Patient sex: M
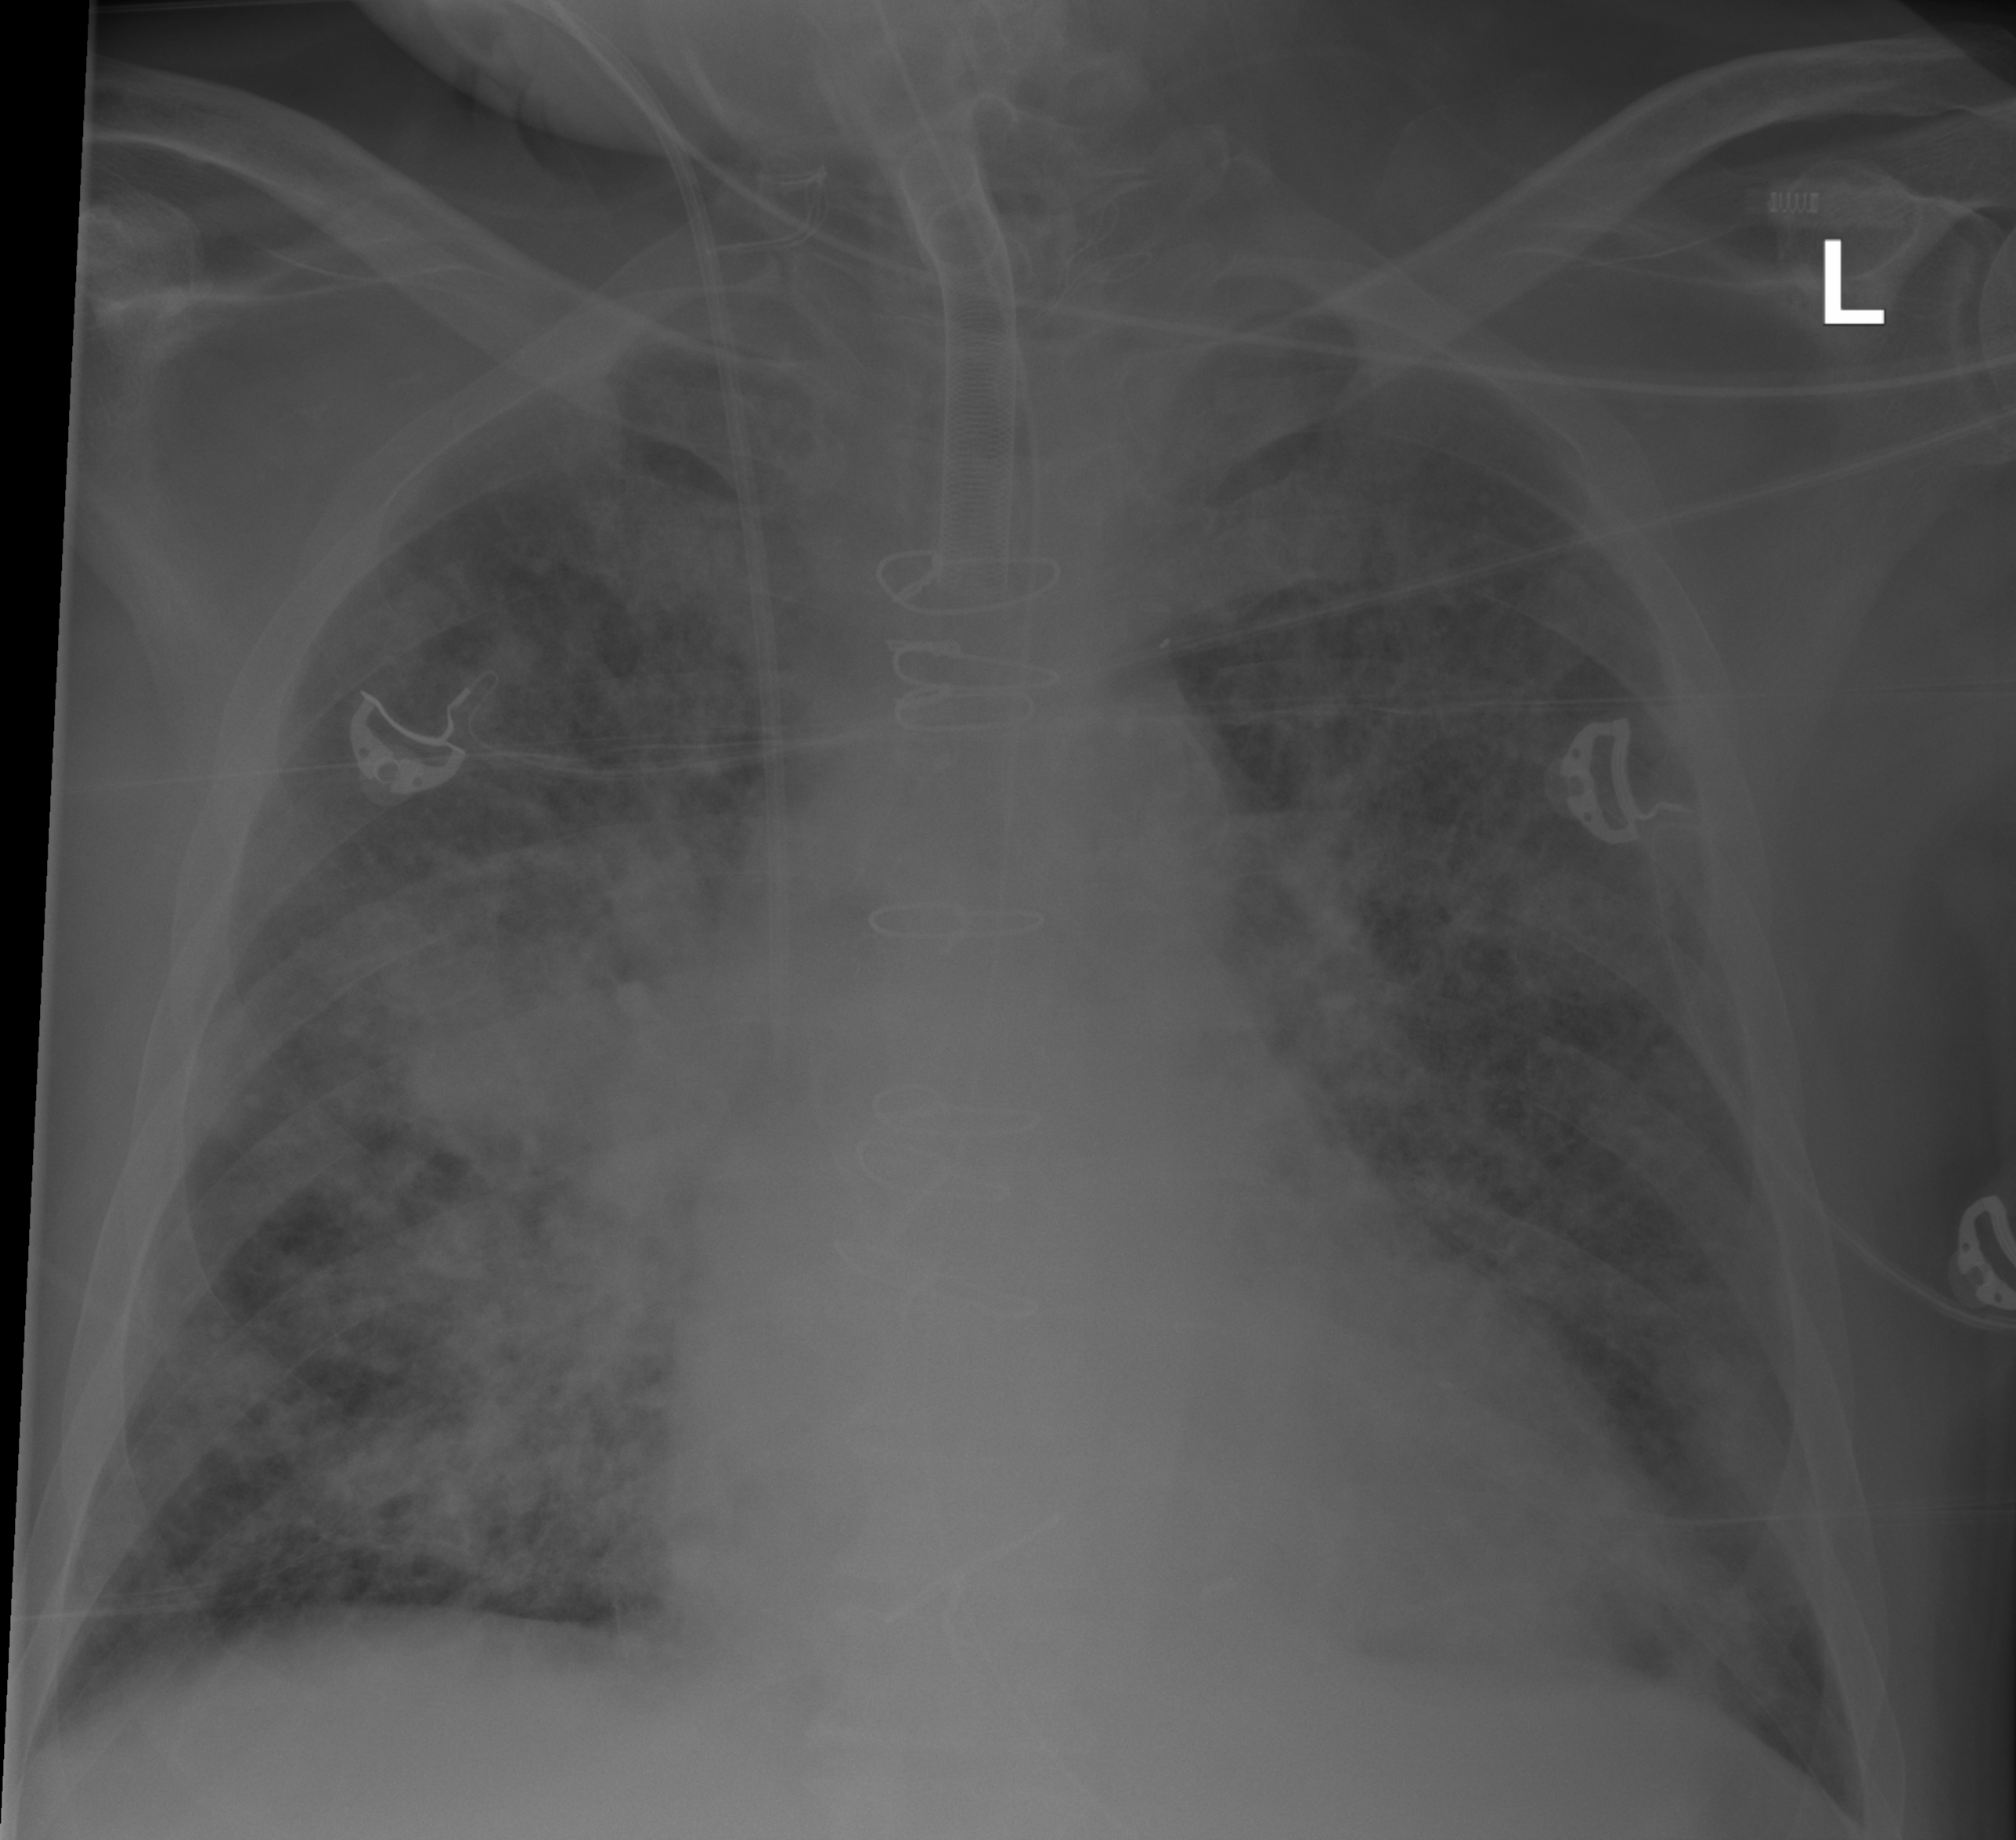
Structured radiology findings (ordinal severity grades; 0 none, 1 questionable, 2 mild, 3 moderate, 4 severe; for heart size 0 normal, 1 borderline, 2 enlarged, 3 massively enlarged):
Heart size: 2
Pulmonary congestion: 2
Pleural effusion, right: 3
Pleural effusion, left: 3
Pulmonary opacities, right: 3
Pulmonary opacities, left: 3
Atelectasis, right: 3
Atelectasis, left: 3